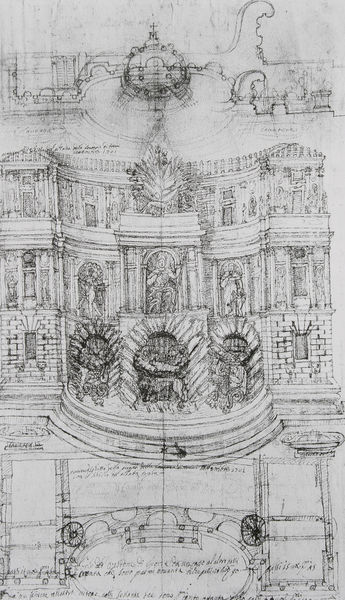
Titel: Entwurf für den Trevi-Brunnen
Künstler: Bernardo Borromini
Standort: Wien
Institution: Graphische Sammlung Albertina
Schlagwörter: baum, weiß, fenster, grau, lampe, raum, schwarz, skizze, strasse, säule, säulen, tür, zeichnung, zimmer, anlage, dach, gebäude, haus, schloss, ornament, architektur, barock, sockel, stein, steine, kirche, front, renaissance, brunnen, kreis, oval, rund, garten, skulptur, statue, balkon, schrift, papier, ansicht, bogen, fassade, dächer, mauer, ziegel, grafik, graphik, linien, platz, pilaster, figuren, rundbogen, treppe, treppen, vorsprung, detail, symmetrie, inschrift, verzierung, striche, tor, bögen, penis, eingang, fugen, nische, arkade, kreuz, rechteck, religion, palast, palazzo, schwarzweiß, text, bleistift, räume, entwurf, stift, architrav, arkaden, bleistiftzeichnung, rom, studien, halbrund, fries, gemäuer, portal, sims, doppelsäulen, gesims, skulpturen, kehle, quader, risalit, statuen, portikus, simse, grotte, plan, achsen, tempel, pavillon, niesche, wendeltreppe, basis, konkav, vorlagen, stockwerke, schaft, geometrie, quadrat, wulst, sakralbau, gebälk, triumphbogen, riss, grundriss, palais, aufriss, nischen, architekturzeichnung, fensterachsen, eckrisalit, risalite, rundbogenfenster, superposition, säulenordnung, ordnung, dorica, sockelgeschoss, nieschen, pilasterordnung, pavillons, eckrisalite, sakralarchitektur, cortona, quaderung, schirft, freis, wendeltreppen, säulenportikus, mittelpavillon, grudriss, steinlagen, mehrstöckig, triumphbogenmotiv, elipse, ellipse, fugenschnitt, kirchenfassade, attische basis, korithia, lineamenta, ondulieren, ondulierend, renaissacne, sakalarchitektur, >skizze, fassade dach, plabn, frant, degebäude